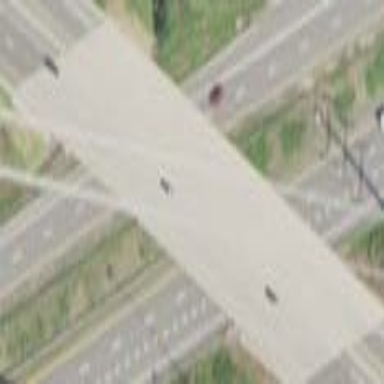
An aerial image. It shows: Man-made bridge.